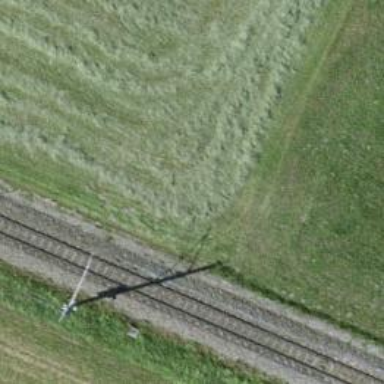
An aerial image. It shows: Narrow-gauge railway track with electrified contact line. The railway has one track.